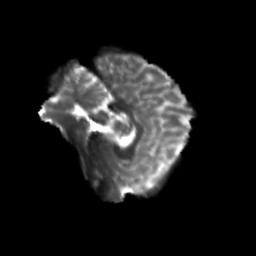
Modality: T2w
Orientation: sagittal
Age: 25
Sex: female
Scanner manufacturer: siemens
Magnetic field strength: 3 T
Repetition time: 3.5 s
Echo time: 0.104 s